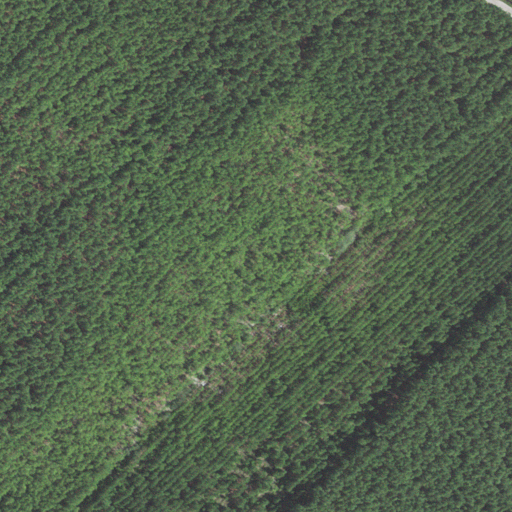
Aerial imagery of island in North Carolina named Cow Pen Island containing woody wetlands, evergreen forest, and herbaceous wetlands